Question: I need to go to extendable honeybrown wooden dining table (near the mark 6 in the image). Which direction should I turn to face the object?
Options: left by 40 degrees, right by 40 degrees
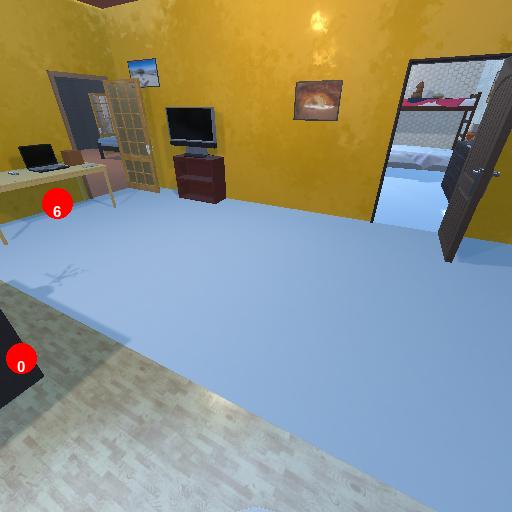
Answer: left by 40 degrees